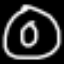
Label: donut